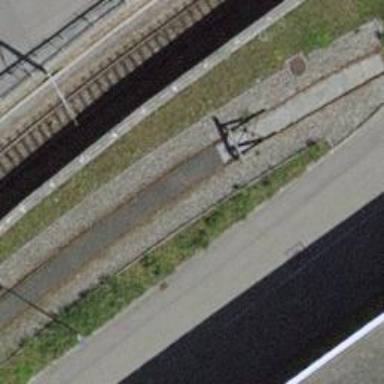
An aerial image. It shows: Railway buffer stop.